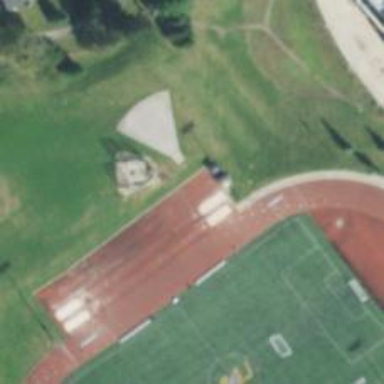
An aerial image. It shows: Athletics track located on leisure land.